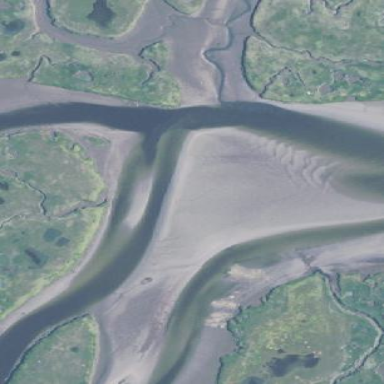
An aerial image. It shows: Muddy tidal wetland characterized as tidal flat.